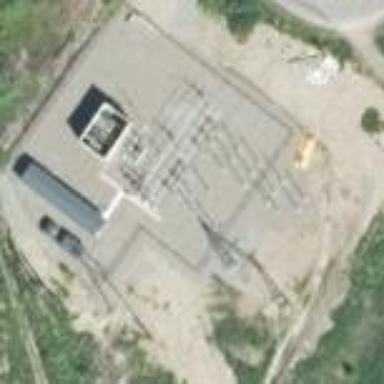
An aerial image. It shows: Substation surrounded by fence.